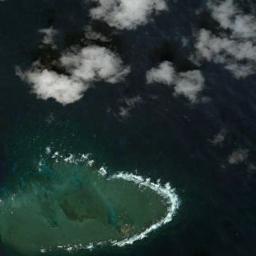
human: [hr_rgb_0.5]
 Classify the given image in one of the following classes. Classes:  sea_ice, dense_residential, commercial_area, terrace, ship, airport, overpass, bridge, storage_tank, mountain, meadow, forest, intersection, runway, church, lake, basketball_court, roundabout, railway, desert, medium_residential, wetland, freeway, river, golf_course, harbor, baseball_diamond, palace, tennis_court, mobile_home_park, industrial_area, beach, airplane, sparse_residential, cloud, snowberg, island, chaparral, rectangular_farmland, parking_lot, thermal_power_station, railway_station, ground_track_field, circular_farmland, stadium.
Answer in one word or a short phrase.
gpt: island